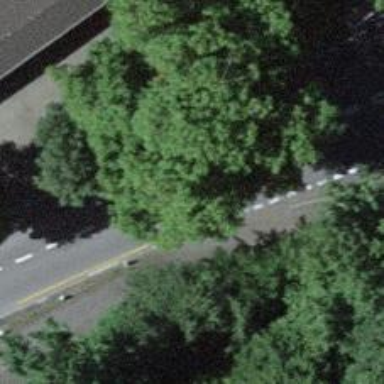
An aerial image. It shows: Residential road with asphalt surface. The sidewalk on the left also has asphalt surface.